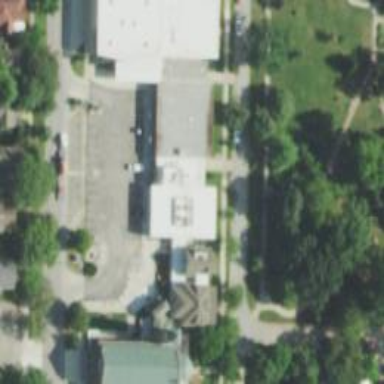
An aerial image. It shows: School building.